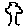
Label: tree